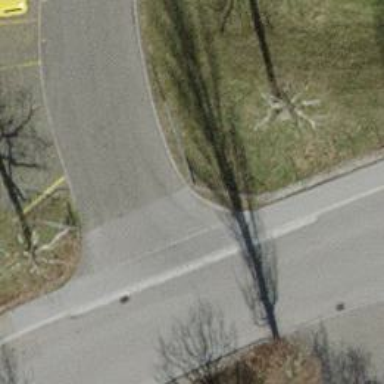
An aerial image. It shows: Swing gate.